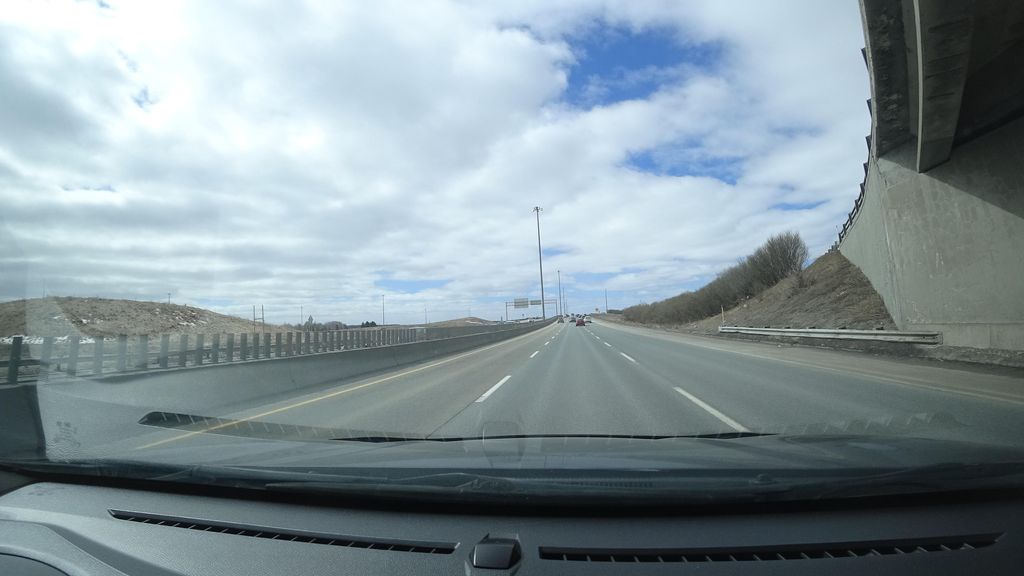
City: quebec_city